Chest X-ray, AP view. Patient: 58 years old, sex M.
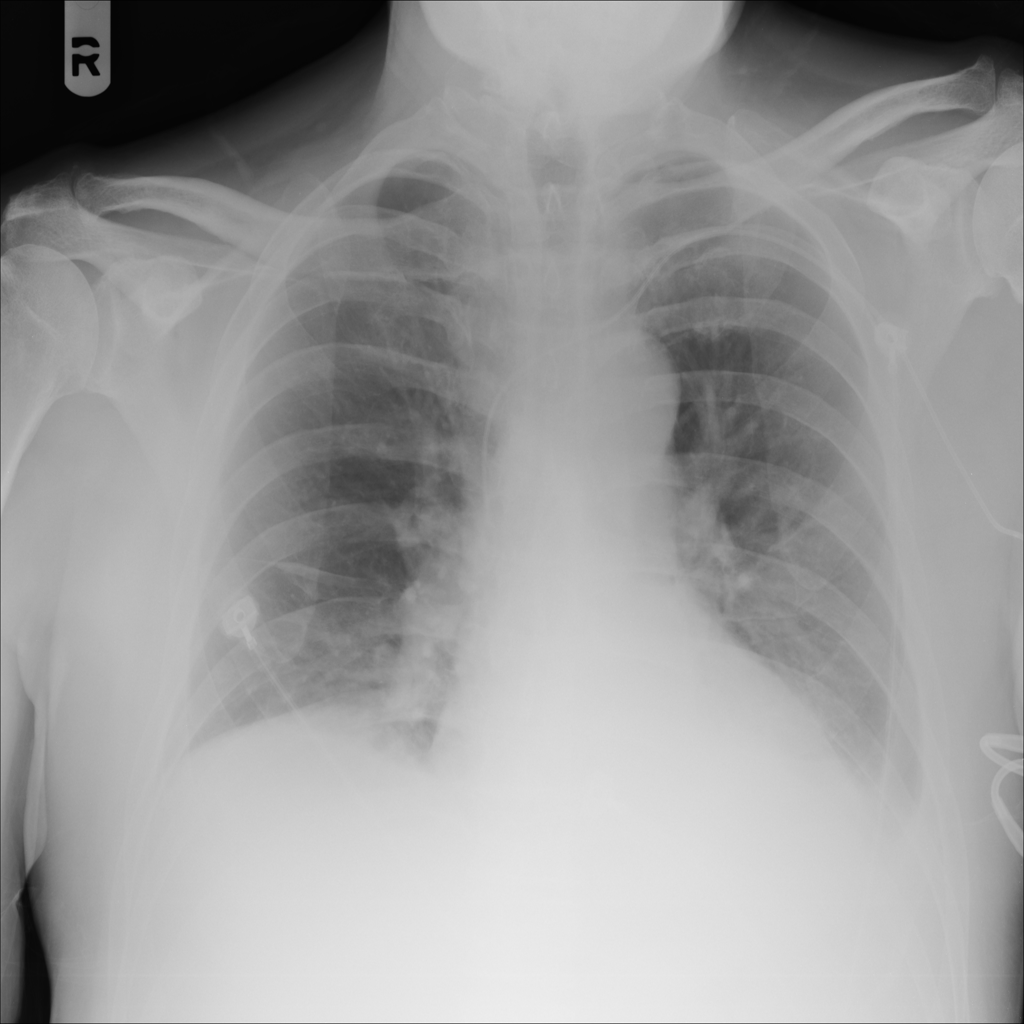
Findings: Effusion